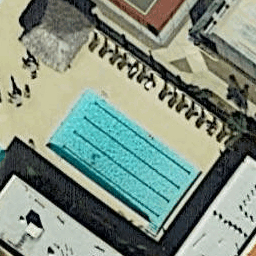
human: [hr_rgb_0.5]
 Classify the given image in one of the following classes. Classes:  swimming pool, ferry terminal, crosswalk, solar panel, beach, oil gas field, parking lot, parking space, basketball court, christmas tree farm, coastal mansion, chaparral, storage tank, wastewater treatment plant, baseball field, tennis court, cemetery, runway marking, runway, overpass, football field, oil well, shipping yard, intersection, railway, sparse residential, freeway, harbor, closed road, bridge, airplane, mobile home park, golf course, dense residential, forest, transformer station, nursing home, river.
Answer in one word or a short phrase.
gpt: swimming pool